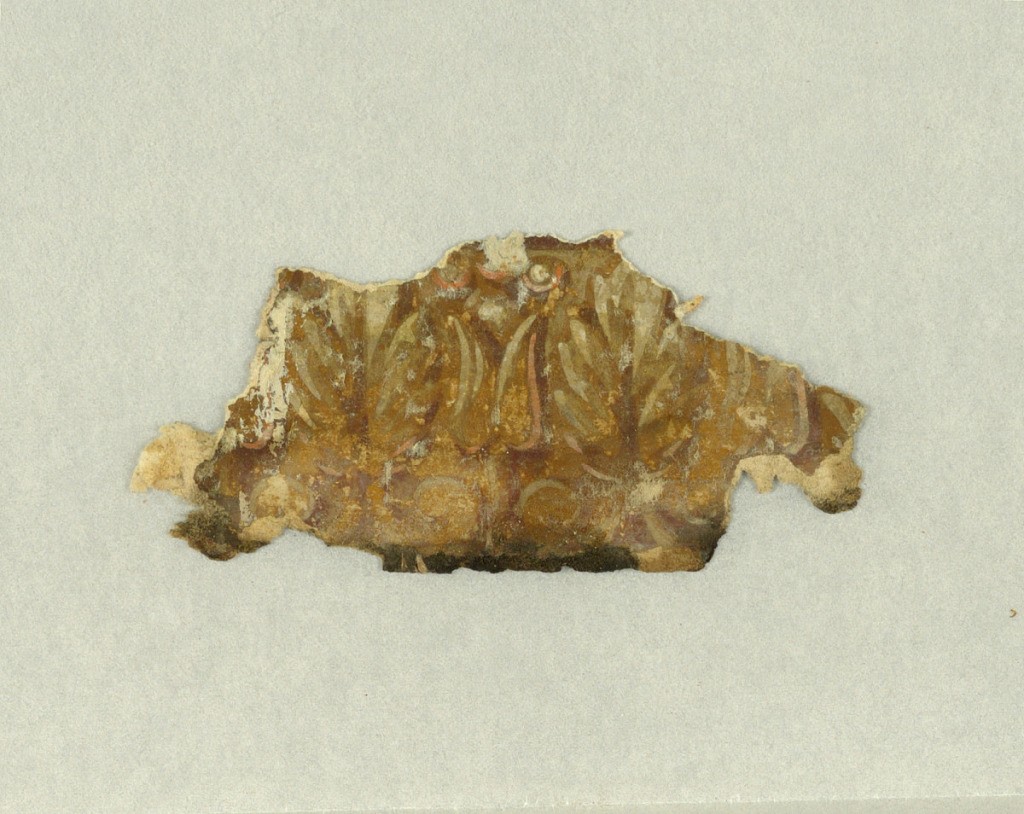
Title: Sidewall - fragment
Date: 1820–40
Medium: Block-printed
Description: Fragments of pattern printed in ochre and green on light ochre ground. Bits of geometric elements that form square and circle and duplicate the full pattern pictured in Antiques Magazine, XLIV, No. 6, Dec 1943, P. 270. Also, fragment of border imitating architectural molding, leaf in bright yellow, orange, tan, brown on ochre.